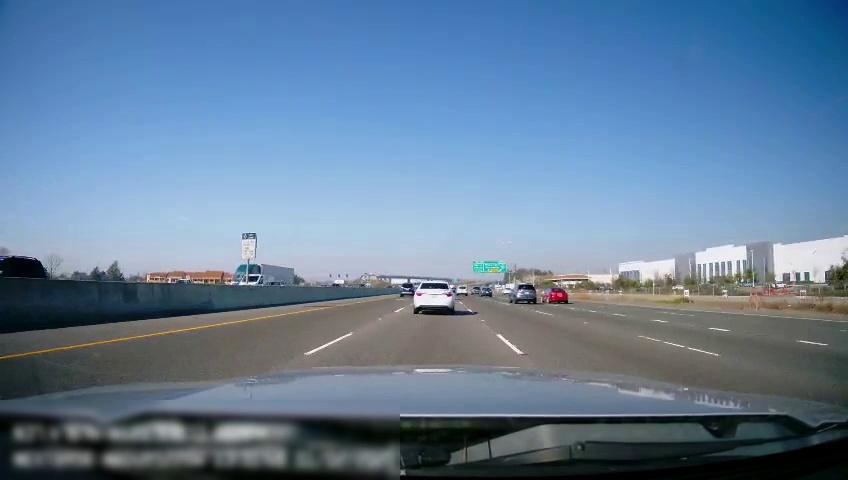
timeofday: Day
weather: Sunny
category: Vehicles | SUV
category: Vehicles | Truck
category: Vehicles | Van
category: Vehicles | SUV
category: Vehicles | Car
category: Drivable Space
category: Drivable Space
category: Vehicles | Car
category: Vehicles | Car
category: Vehicles | SUV
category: Vehicles | Car
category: Vehicles | SUV
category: Vehicles | SUV
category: Vehicles | SUV
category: Vehicles | Car
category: Lanes | Alternate Lane
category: Lanes | Alternate Lane
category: Lanes | Alternate Lane
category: Lanes | Current Lane
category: Lanes | Current Lane
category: Lanes | Alternate Lane
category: Lanes | Alternate Lane
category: Traffic | Signs
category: Traffic | Signs